Brain MRI, t2w sequence, axial 2D slice.
Patient: age 52, sex M, weight 78 kg, height 1.78 m
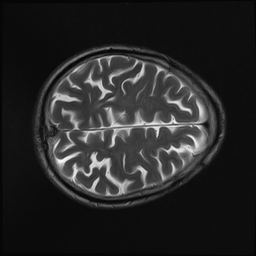